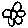
Label: flower